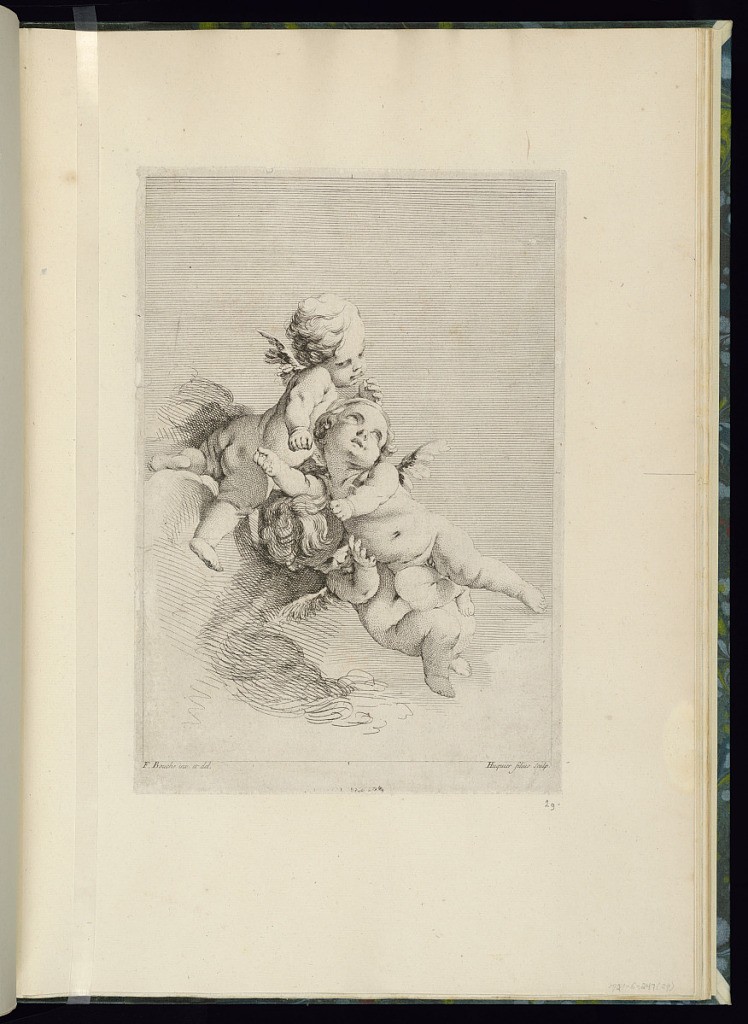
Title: Three Putti
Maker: François Boucher, French, 1703–1770
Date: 1775–84
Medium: Etching on laid paper
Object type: Print
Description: Three winged putti flying in the clouds together. The putto to the right is on top of the middle putto, with the third looking down on them from above. The plate is signed.